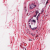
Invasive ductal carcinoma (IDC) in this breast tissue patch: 0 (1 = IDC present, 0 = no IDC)